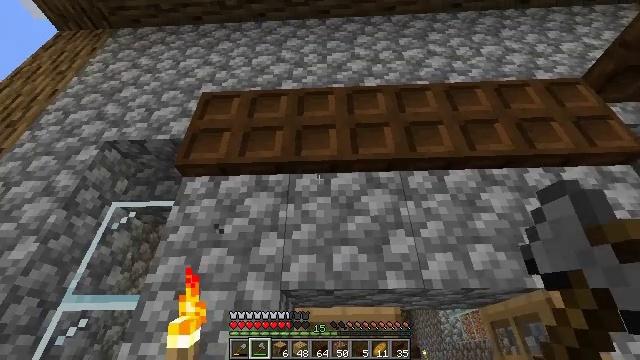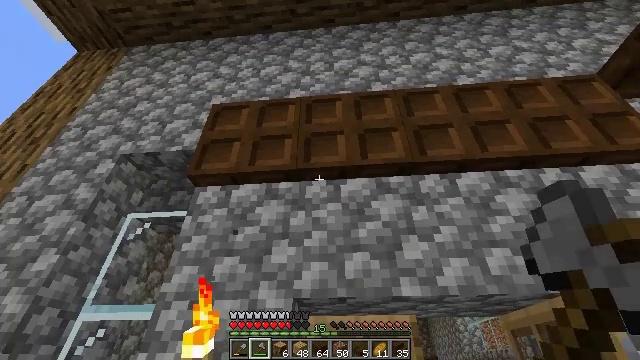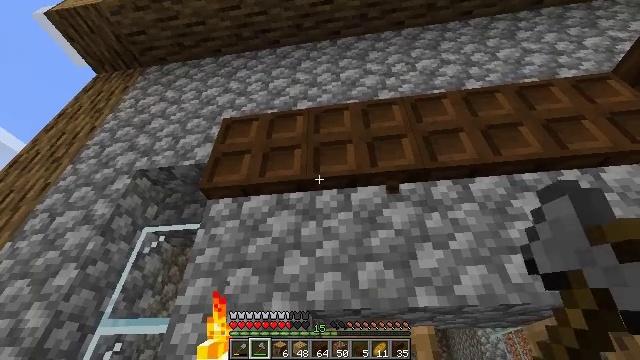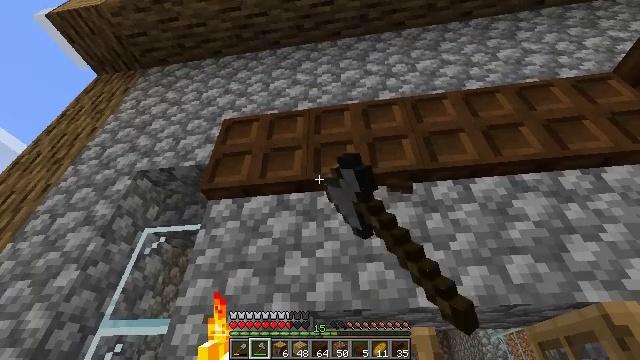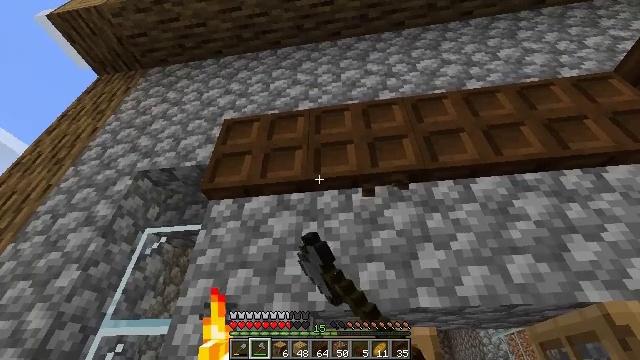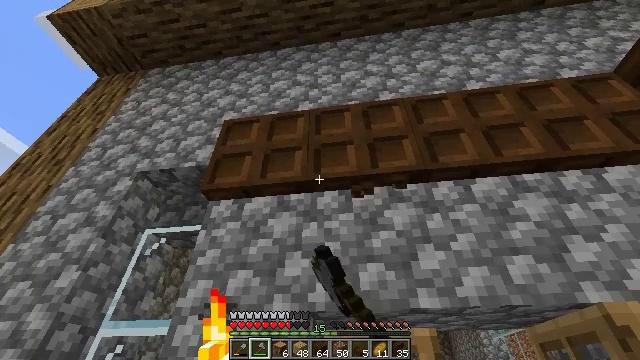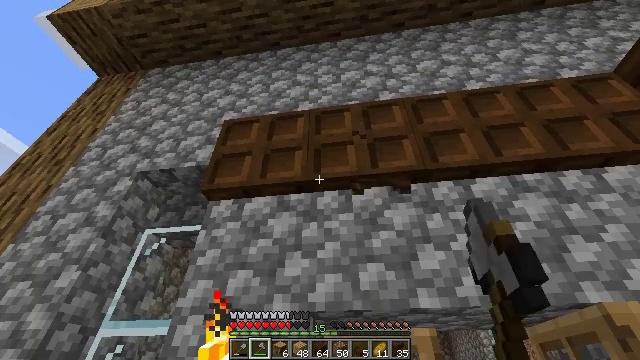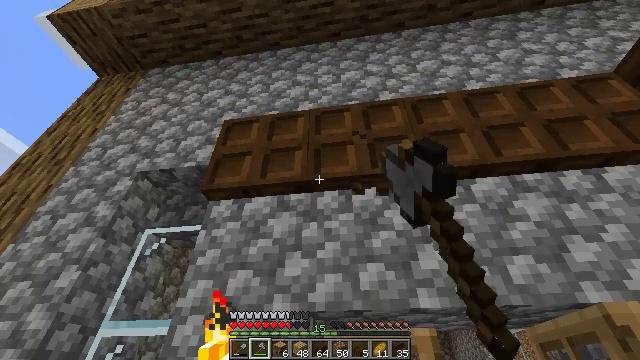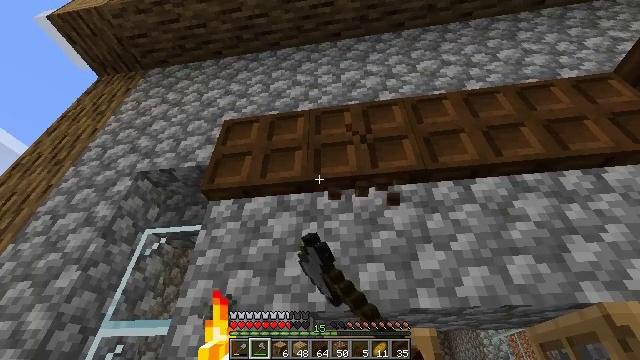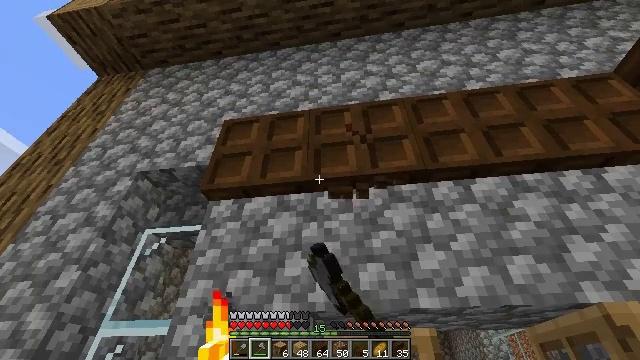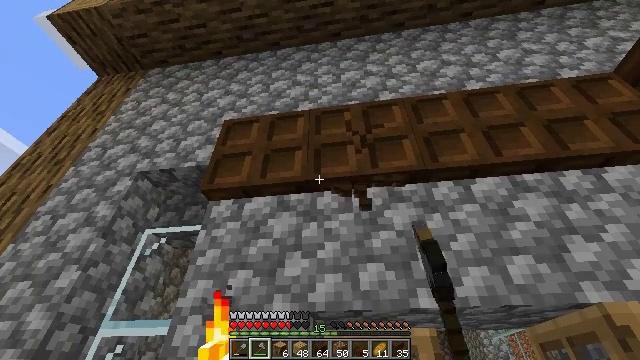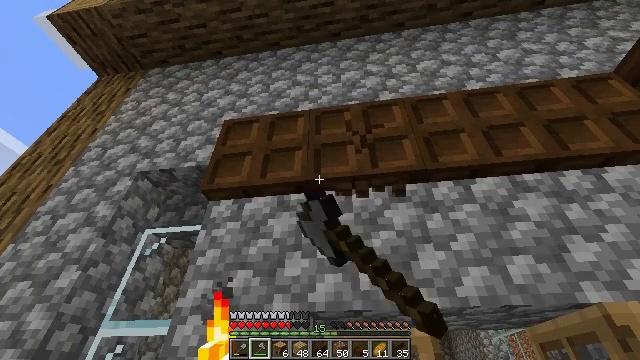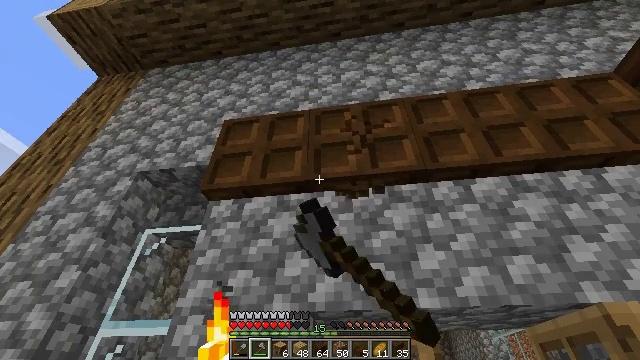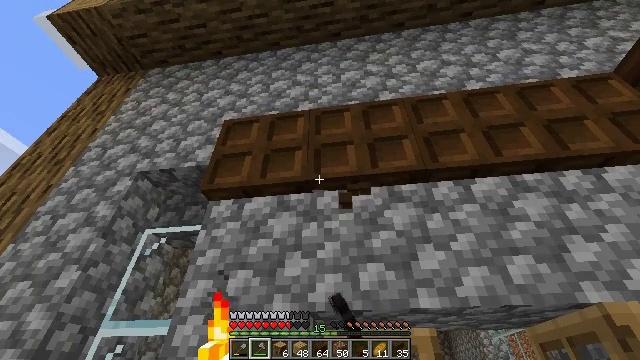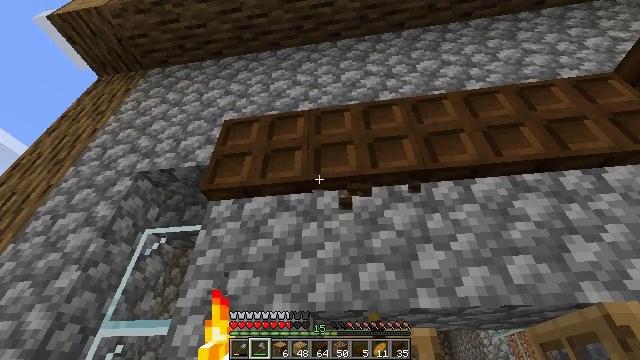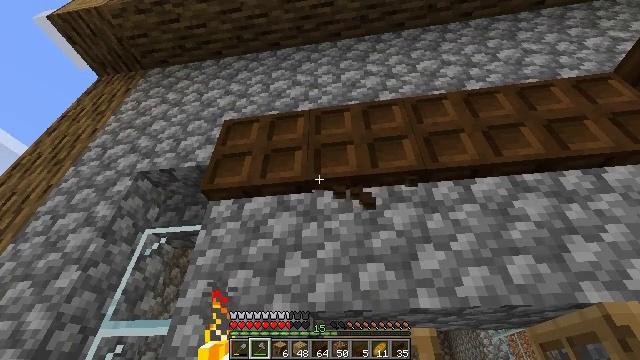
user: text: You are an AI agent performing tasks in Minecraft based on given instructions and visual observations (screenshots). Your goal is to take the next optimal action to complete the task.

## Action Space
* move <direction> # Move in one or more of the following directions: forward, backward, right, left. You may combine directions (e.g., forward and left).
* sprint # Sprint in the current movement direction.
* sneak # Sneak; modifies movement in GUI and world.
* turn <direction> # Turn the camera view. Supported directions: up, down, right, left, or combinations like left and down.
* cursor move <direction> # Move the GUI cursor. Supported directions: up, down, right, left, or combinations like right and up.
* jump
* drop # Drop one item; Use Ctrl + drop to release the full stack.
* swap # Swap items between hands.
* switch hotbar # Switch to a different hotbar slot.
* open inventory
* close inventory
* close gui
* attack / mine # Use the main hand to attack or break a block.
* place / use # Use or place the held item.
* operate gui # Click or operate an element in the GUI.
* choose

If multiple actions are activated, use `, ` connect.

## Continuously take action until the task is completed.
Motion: motion action
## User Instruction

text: Harvest the dark oak trapdoor for reuse.
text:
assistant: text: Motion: turn left and up
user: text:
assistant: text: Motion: turn left and up, attack / mine
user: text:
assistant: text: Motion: attack / mine
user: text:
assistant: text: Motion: attack / mine
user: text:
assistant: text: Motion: attack / mine
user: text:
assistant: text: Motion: attack / mine
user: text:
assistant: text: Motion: attack / mine
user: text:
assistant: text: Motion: attack / mine
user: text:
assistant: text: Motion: attack / mine
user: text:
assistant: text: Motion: attack / mine
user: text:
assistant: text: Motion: attack / mine
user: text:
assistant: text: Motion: attack / mine
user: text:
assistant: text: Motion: no_op
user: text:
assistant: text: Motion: attack / mine
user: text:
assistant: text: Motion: attack / mine
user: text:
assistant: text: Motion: attack / mine
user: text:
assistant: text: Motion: attack / mine
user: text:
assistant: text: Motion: attack / mine
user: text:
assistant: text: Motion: attack / mine
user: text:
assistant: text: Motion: attack / mine
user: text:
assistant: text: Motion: attack / mine
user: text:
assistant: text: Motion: attack / mine
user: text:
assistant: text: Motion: attack / mine
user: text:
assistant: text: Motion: attack / mine
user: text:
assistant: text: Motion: attack / mine
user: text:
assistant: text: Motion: attack / mine
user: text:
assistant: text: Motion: attack / mine
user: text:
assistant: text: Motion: attack / mine
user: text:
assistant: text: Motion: attack / mine
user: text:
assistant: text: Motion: attack / mine